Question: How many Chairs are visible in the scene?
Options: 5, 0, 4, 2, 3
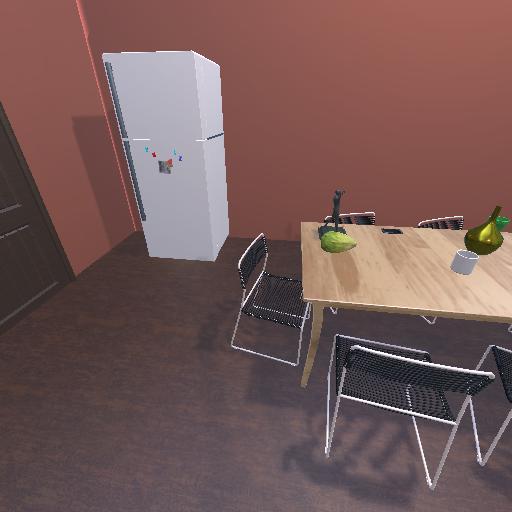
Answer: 5